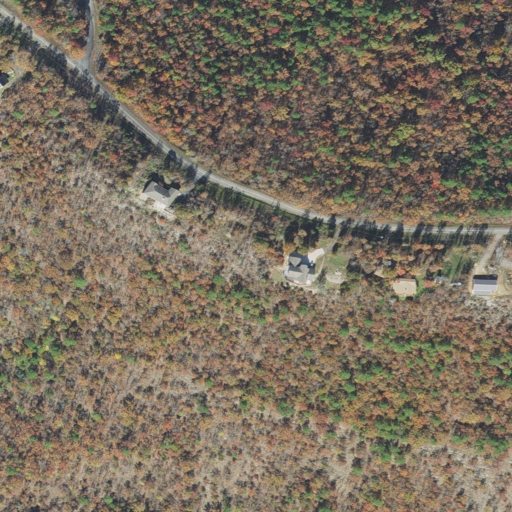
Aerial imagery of mountain in Arkansas named Reynolds Mountain containing deciduous forest, pasture, mixed forest, open development, low intensity development, grassland, and medium intensity development